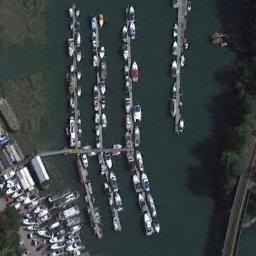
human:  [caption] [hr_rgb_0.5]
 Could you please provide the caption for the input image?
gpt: There are lots of ships in the harbor .

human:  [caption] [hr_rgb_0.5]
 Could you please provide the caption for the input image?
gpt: The harbor has lots of neatly docked boats and some boats are in the open area on the shore .

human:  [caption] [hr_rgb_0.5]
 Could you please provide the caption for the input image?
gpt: Many yachts are neatly moored on the sea side of the harbor, And many ships are docked intensively on the harbor .

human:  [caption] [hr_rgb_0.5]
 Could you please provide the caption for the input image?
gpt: The shape of the harbor is nearly circular .

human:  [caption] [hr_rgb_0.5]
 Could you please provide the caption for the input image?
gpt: There are some trees around the harbor .